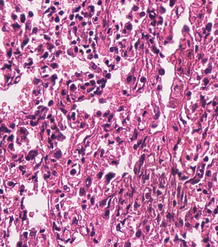
Tumor epithelial tissue: no
Tumor-associated stroma tissue: no
Normal tissue: yes